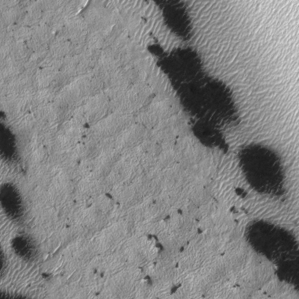
Label: frost